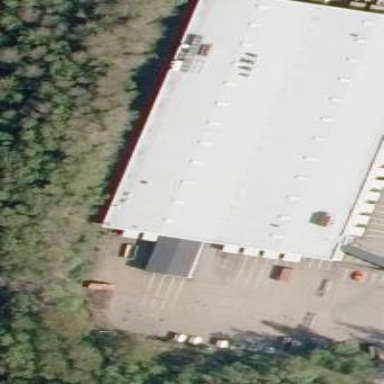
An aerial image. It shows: Warehouse.